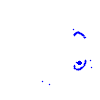
Particle: pion